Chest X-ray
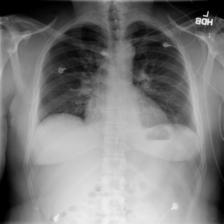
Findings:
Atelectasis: negative
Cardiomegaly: negative
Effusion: negative
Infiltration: negative
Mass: negative
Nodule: negative
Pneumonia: negative
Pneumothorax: negative
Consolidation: negative
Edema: negative
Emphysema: negative
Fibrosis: negative
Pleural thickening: negative
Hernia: negative